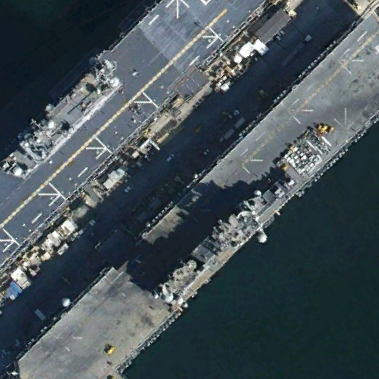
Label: assault